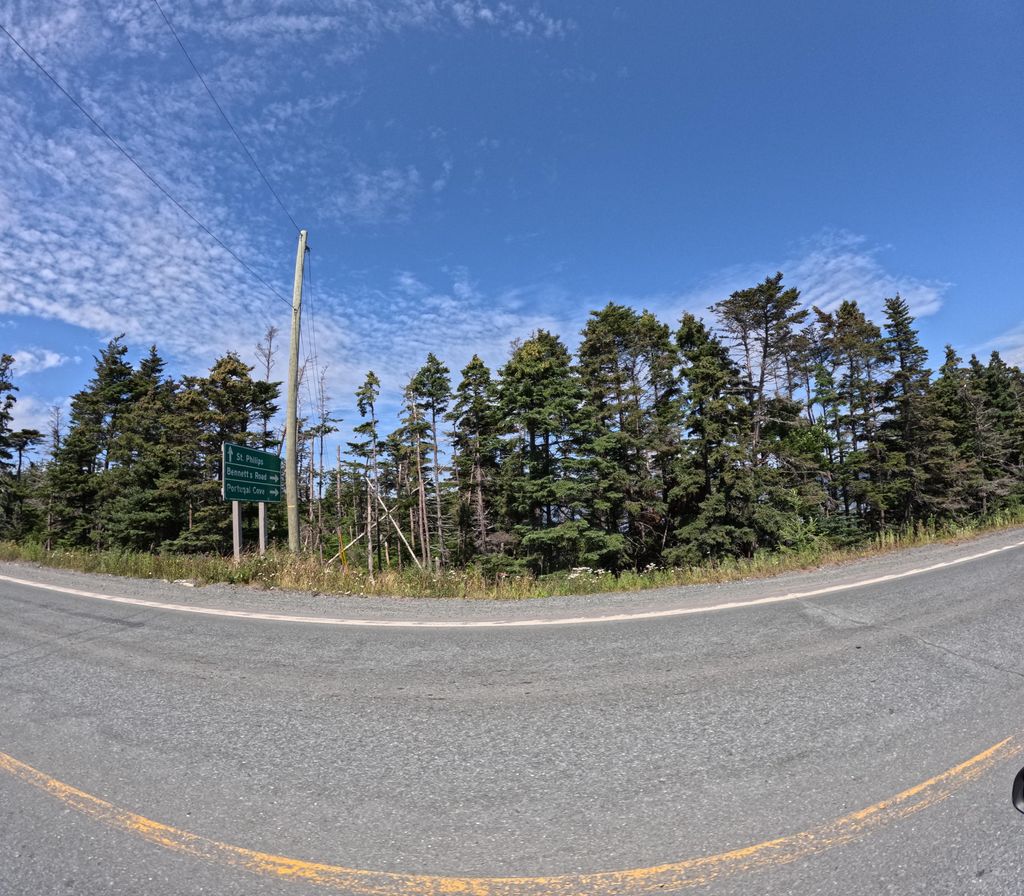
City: st_johns